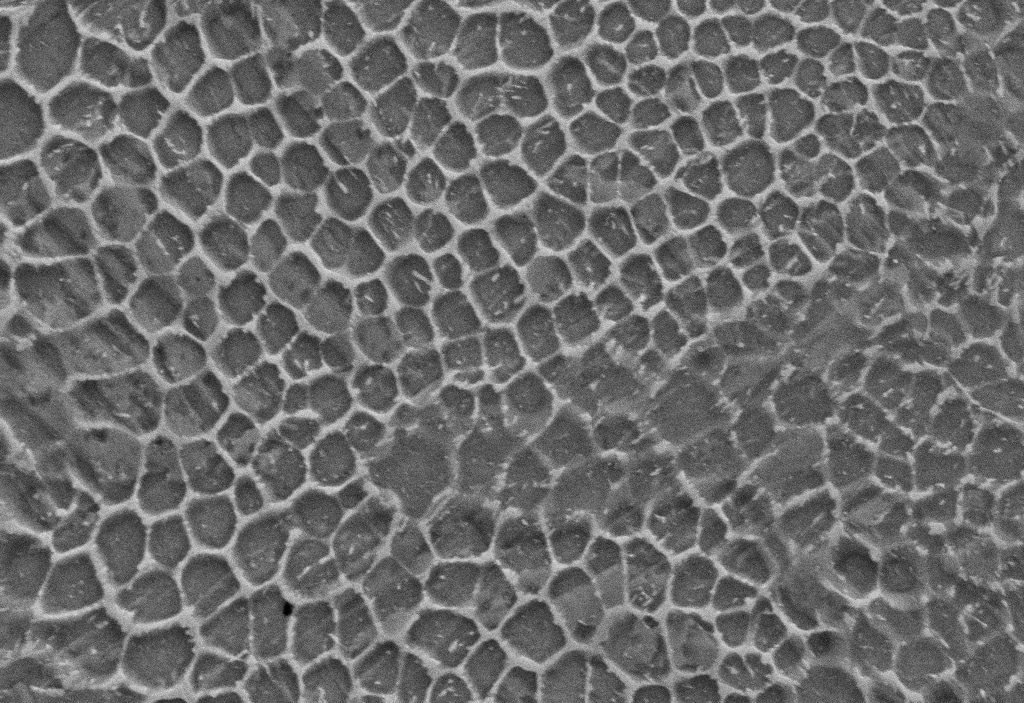
SEM micrograph, magnification: 15000x, scale bar: 2 µm
Phase areas (pixels) — Matrix: 295268; Austenite: 424604; Martensite/Austenite: 0; Precipitate: 0; Defect: 0; total: 719872